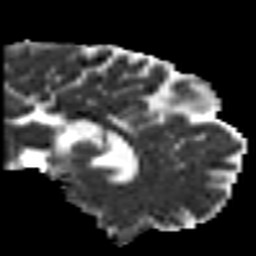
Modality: MD
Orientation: sagittal
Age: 48
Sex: male
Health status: ill
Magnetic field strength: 3 T
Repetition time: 7 s
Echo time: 0.0926 s